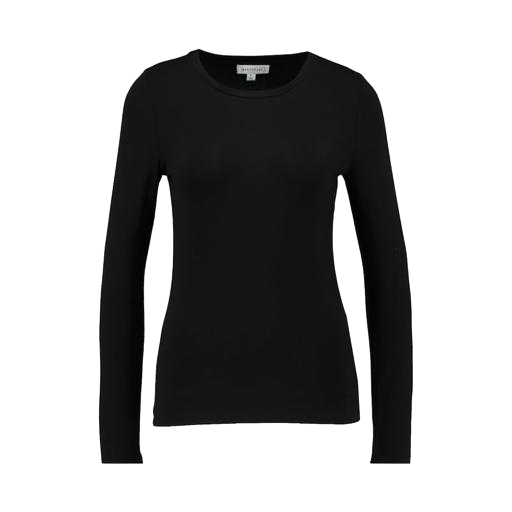
black women's long sleeve t-shirt, black long sleeved t-shirt, black long-sleeved jersey top, white background